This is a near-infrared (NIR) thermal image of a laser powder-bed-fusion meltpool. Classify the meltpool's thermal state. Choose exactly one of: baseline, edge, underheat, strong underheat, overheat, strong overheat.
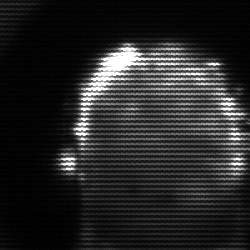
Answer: strong underheat